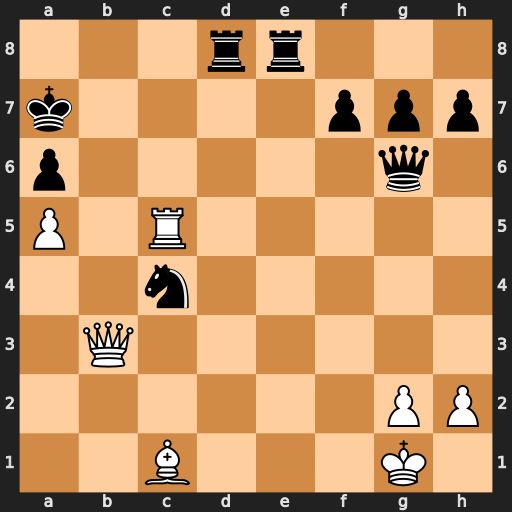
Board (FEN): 3rr3/k4ppp/p5q1/P1R5/2n5/1Q6/6PP/2B3K1
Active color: w
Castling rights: -
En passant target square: -
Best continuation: Rc7+ Ka8 Qb7#